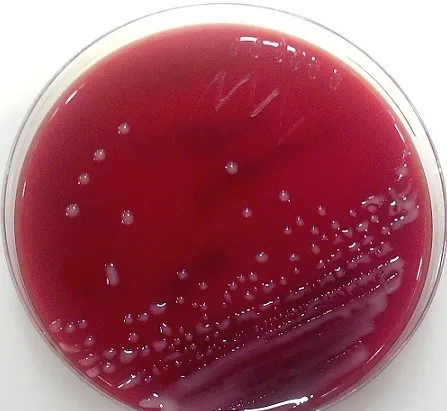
Roseomonas gliardii on blood agar (pink-mucoid colony).
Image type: pathology (gram)